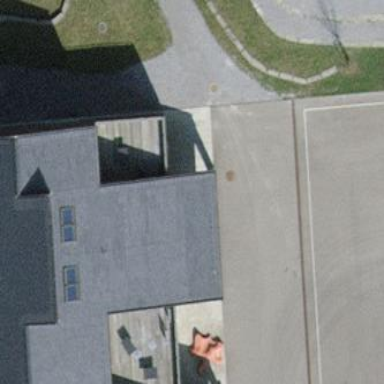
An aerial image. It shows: Building with skillion roof section.